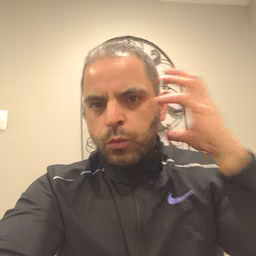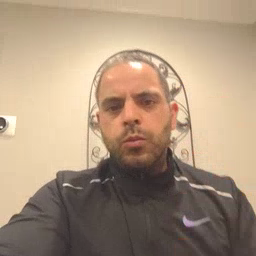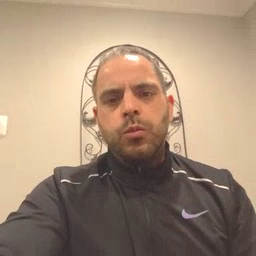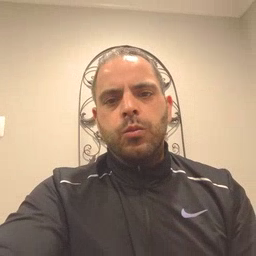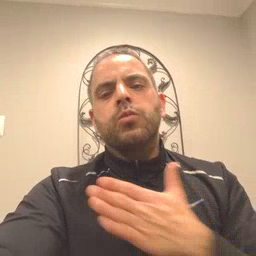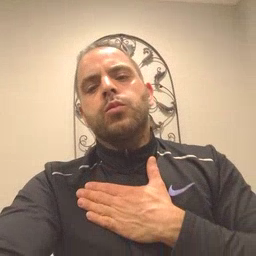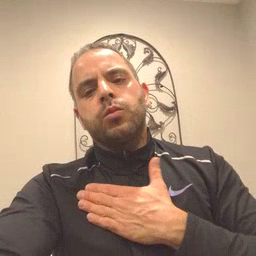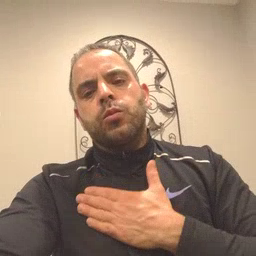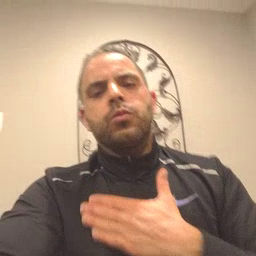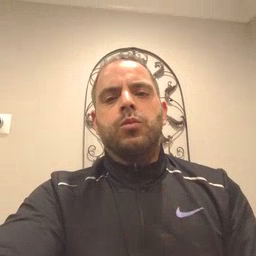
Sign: minemy